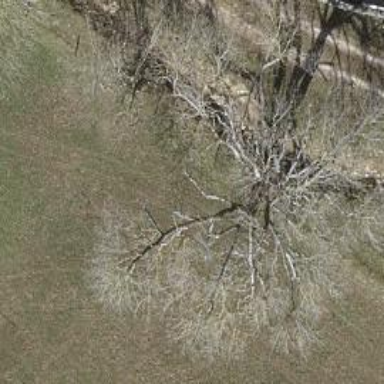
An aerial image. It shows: Broadleaved tree with lush foliage.